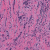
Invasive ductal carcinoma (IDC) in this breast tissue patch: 0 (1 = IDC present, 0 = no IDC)